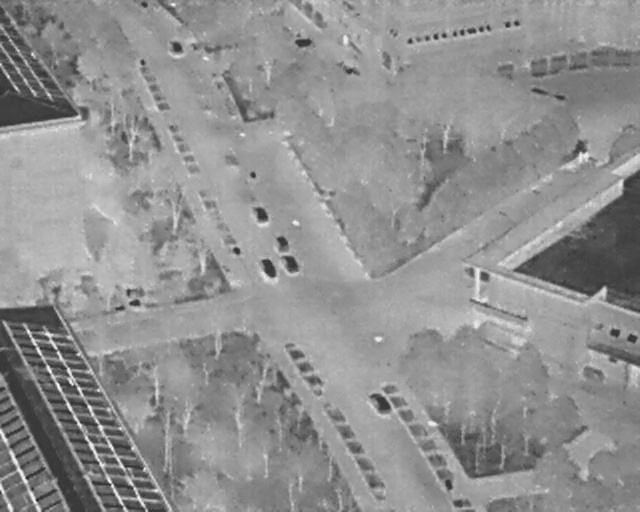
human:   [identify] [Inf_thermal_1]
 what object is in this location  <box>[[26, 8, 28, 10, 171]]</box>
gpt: <ref>1 small car at the top left</ref>